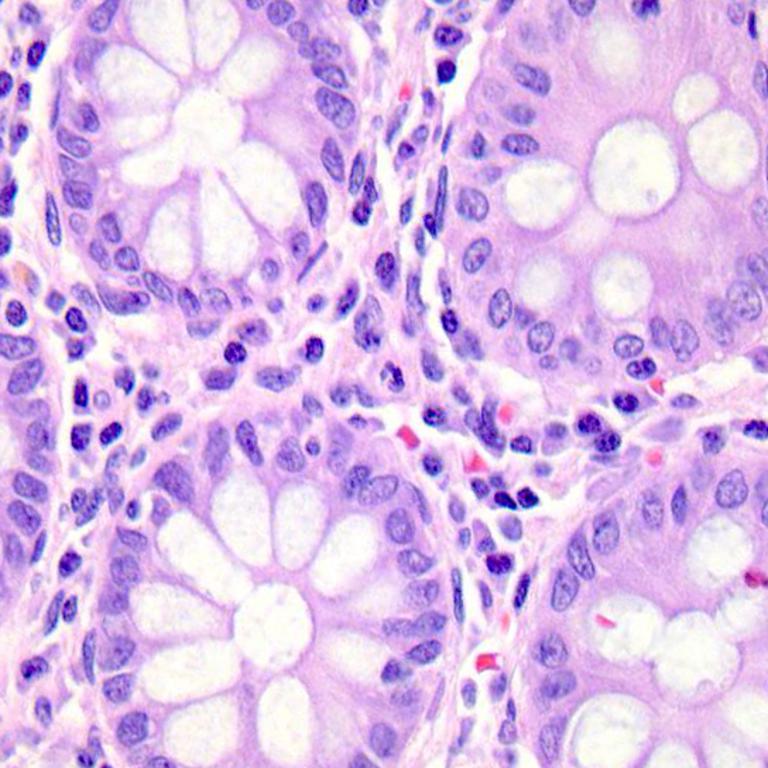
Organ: colon
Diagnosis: benign